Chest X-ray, PA view. Patient: 52 years old, sex M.
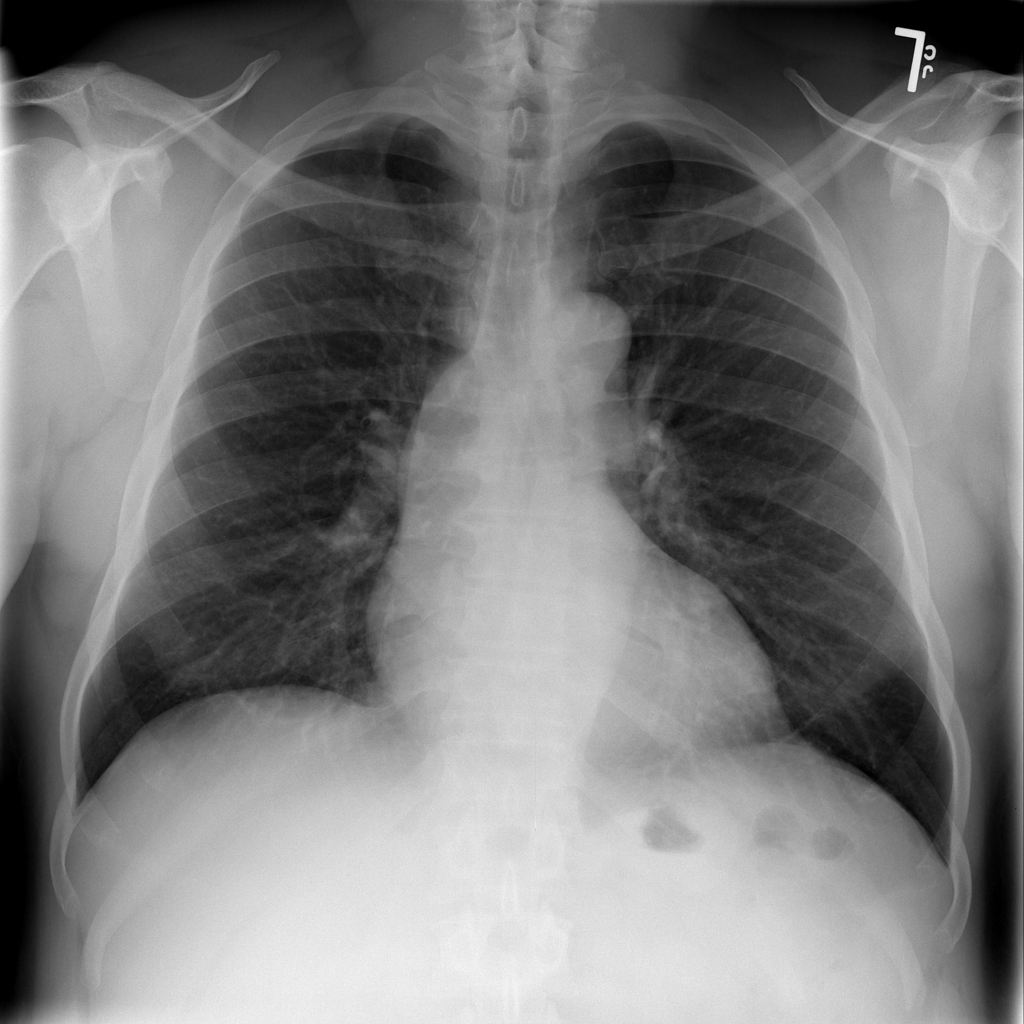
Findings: No Finding